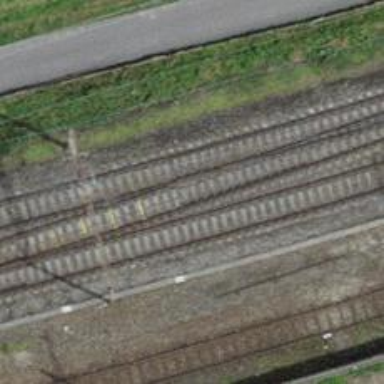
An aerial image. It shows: Single-track railway siding with electrified contact lines.